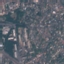
Label: Residential